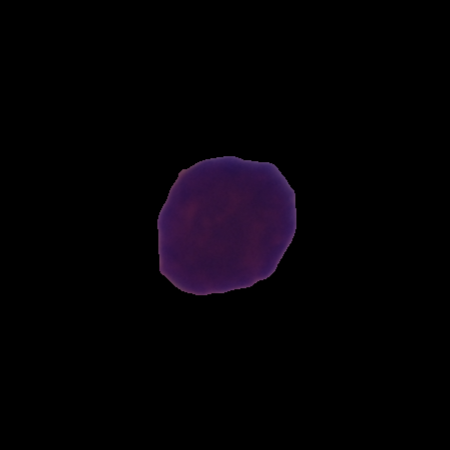
Label: healthy